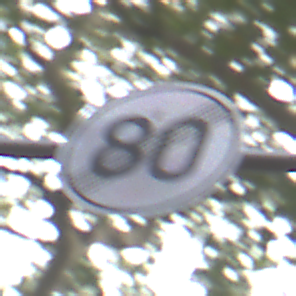
Verkehrszeichen: EndeGeschwindigkeit80
Umgebung: Outdoor, Urban
Tageszeit: MorningAfternoon
Wetter: Overcast
Licht: Natural
Jahreszeit: NotSpecified
Kontrast: LowContrast